Field crop: maize
Growth stage: 1
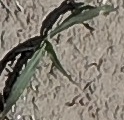
Species: sorghum